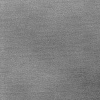
Atmospheric dust classification: dusty